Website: crate-barrel
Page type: account-selection
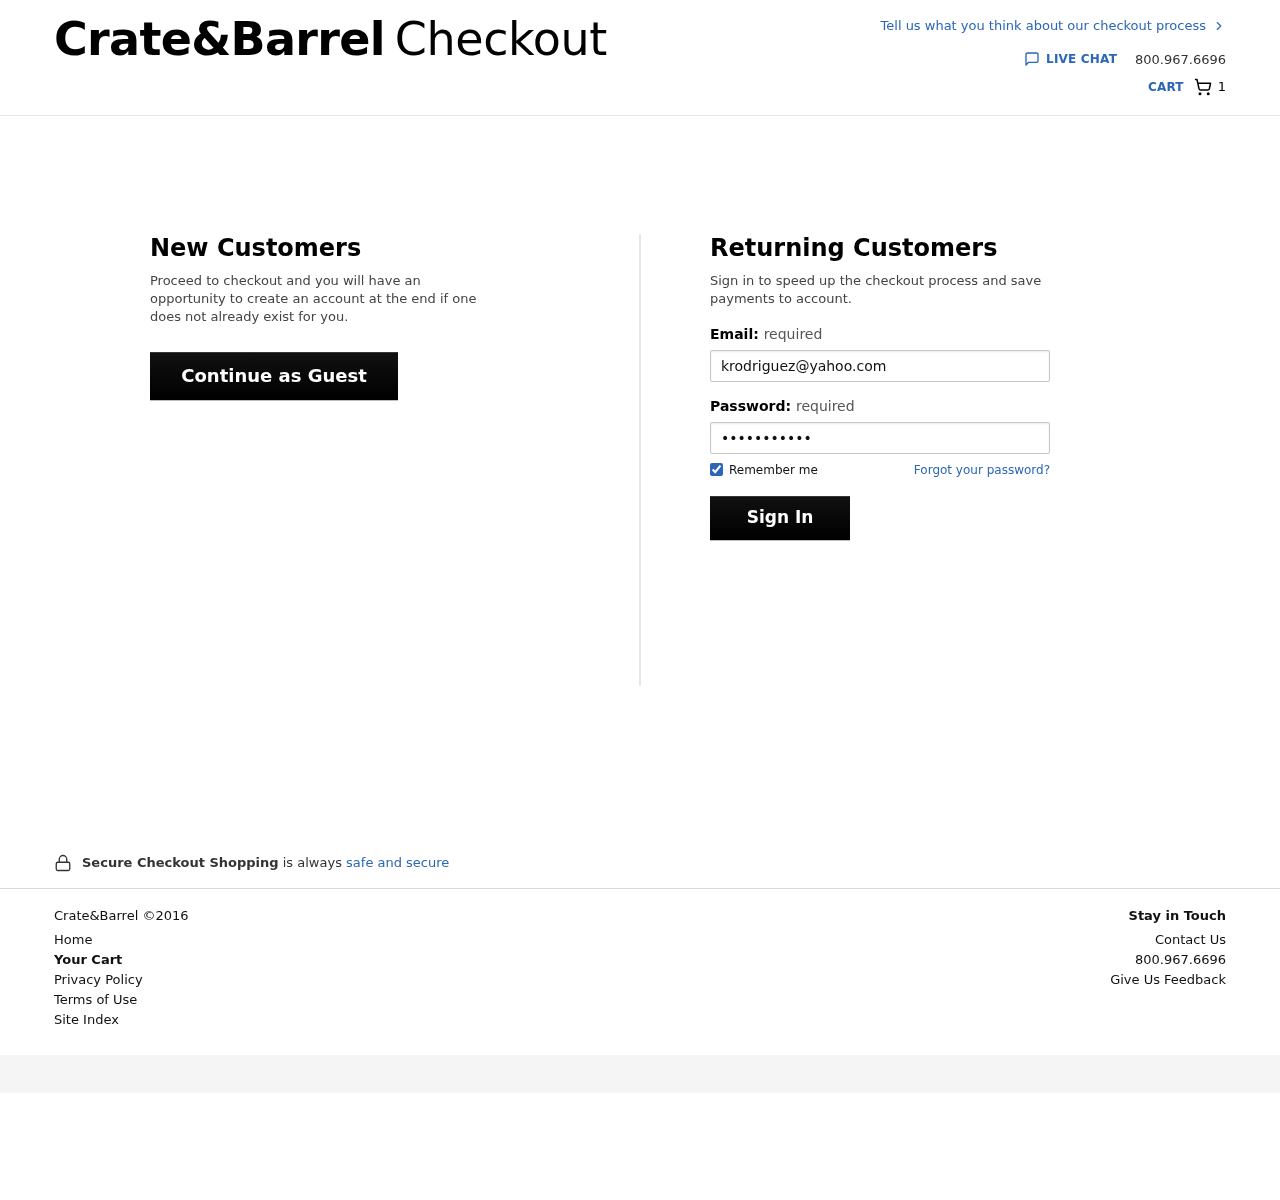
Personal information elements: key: PII_EMAIL
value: krodriguez@yahoo.com
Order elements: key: ORDER_NUM_ITEMS
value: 1